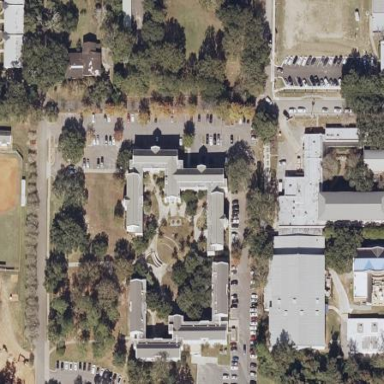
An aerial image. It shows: College building.